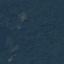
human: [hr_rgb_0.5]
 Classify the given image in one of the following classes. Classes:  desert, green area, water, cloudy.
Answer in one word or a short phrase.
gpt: green area